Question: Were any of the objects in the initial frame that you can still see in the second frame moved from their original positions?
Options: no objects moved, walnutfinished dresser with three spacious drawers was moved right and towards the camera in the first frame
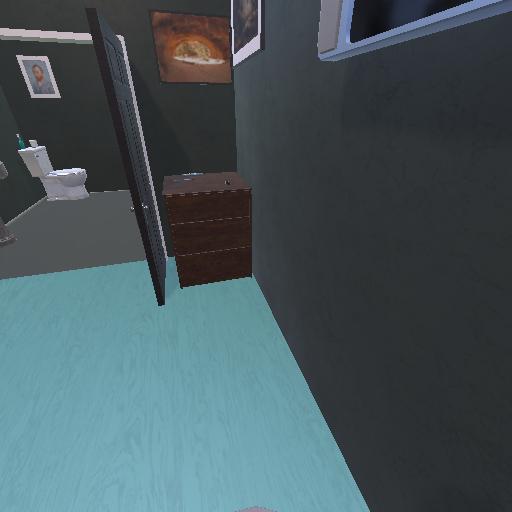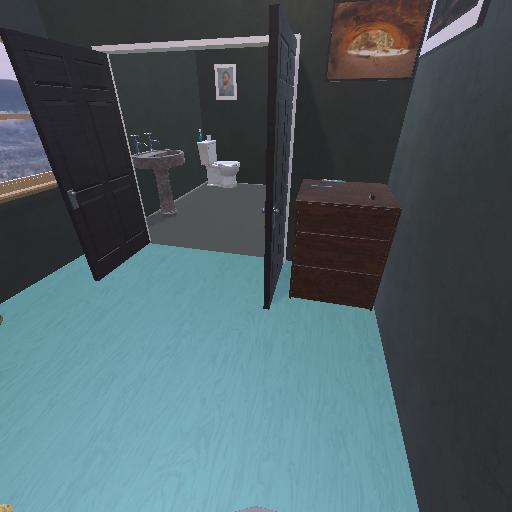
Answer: no objects moved